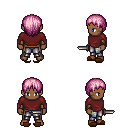
a pixel art fantasy rpg character, male body template, human, dark skin, maroon long-sleeve shirt, metal pants, pink plain hairstyle, cloth bracers, brown slippers, dagger, four views (front, back, left, right), 2x2 character sprite sheet, small pixel art, hard edges, no anti-aliasing